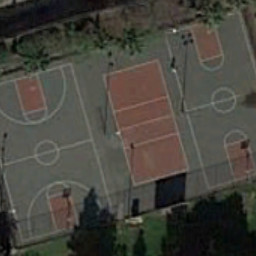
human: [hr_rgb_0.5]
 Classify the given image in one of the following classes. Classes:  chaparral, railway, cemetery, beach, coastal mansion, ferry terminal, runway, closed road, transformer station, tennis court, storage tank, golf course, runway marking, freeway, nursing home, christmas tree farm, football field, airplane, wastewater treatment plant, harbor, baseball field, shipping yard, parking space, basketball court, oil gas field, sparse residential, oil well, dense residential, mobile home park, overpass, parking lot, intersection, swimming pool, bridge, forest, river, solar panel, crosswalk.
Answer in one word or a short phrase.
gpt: basketball court